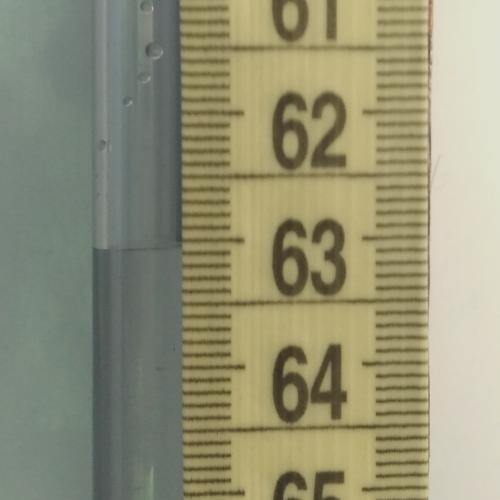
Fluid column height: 63.1 cm